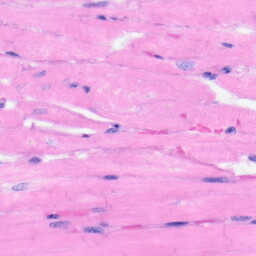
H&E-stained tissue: Heart